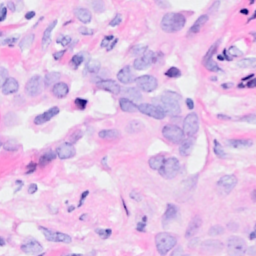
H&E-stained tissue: Breast